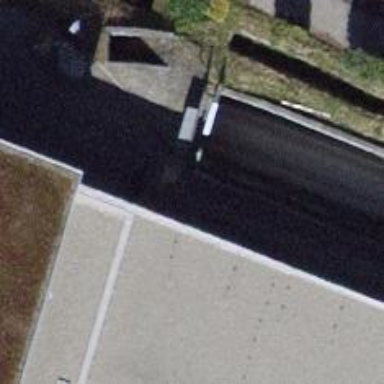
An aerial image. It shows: Parking entrance.